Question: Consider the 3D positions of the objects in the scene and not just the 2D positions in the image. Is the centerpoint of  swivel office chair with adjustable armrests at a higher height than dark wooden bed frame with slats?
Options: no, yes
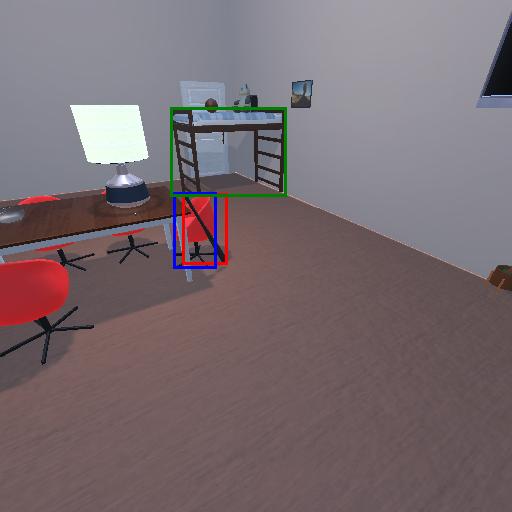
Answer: no